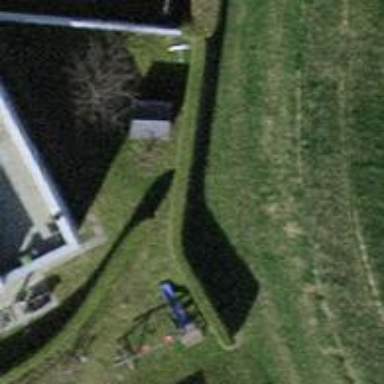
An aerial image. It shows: Hedge barrier.